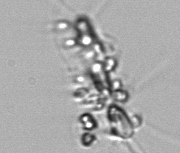
Label: Chaetoceros_didymus_TAG_external_flagellate